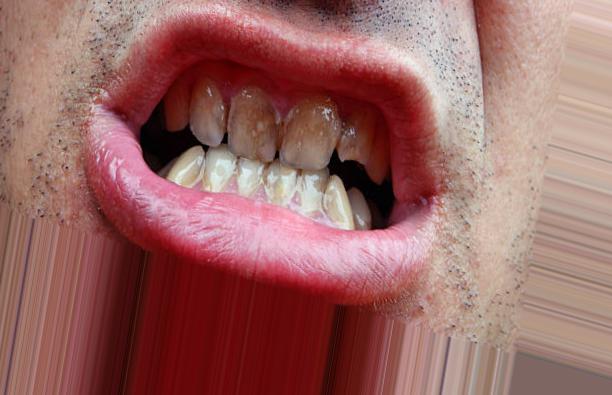
Condition: Tooth Discoloration